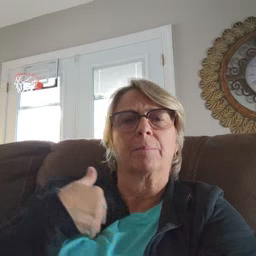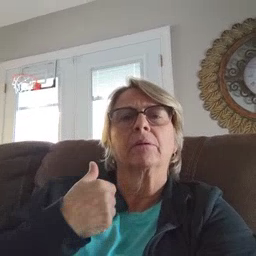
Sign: animal